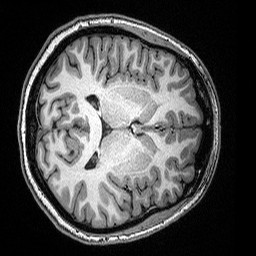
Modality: T1w
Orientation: axial
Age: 23
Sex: female
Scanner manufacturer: siemens
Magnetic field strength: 3 T
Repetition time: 2.53 s
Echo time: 0.0035 s